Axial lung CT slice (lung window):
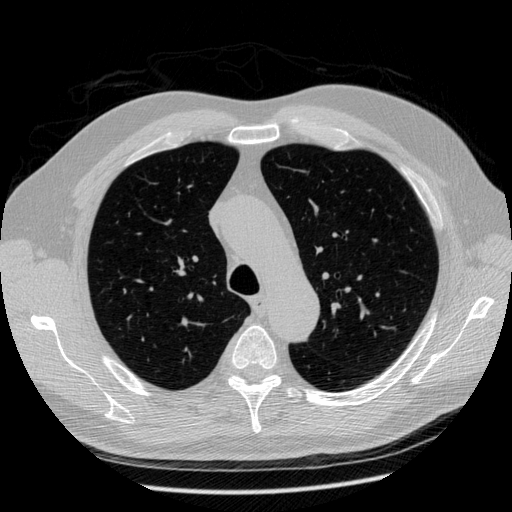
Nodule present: no